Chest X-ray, AP view. Patient: 20 years old, sex M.
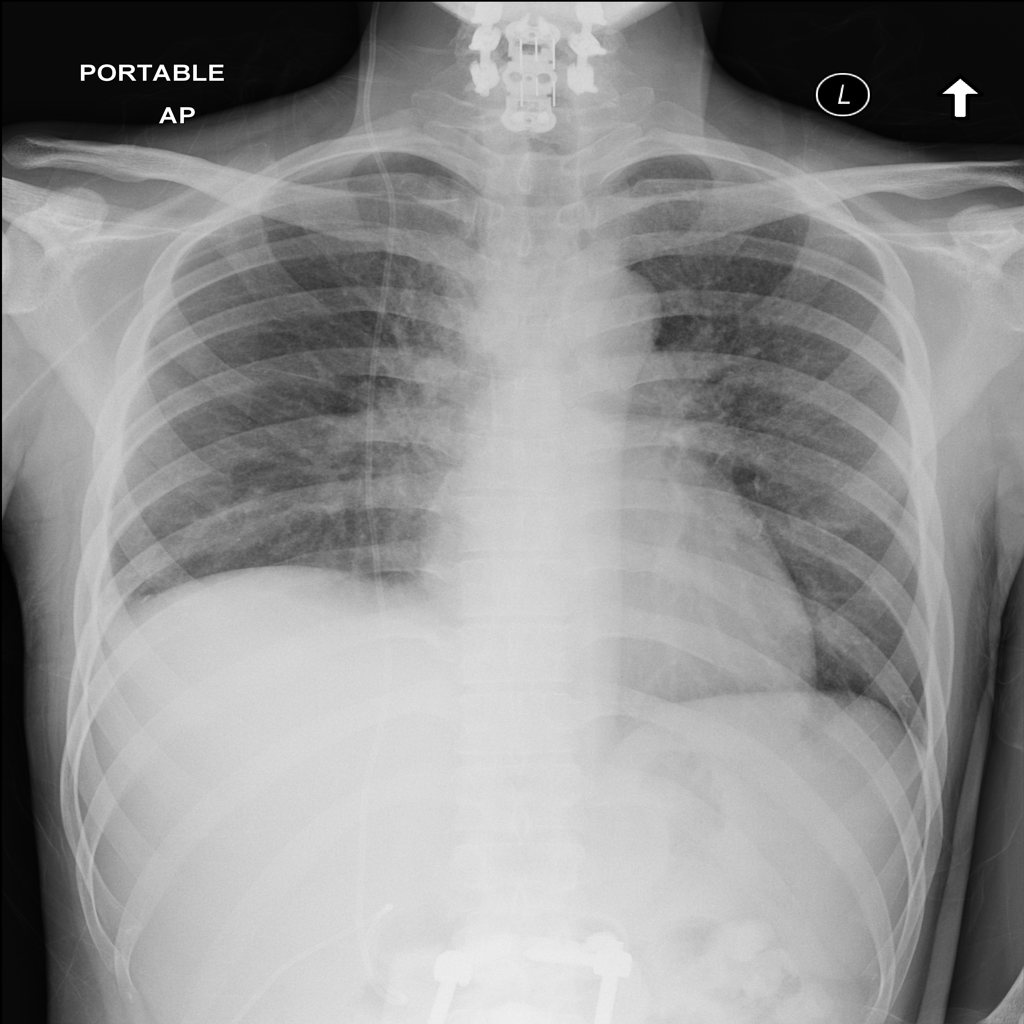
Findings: No Finding